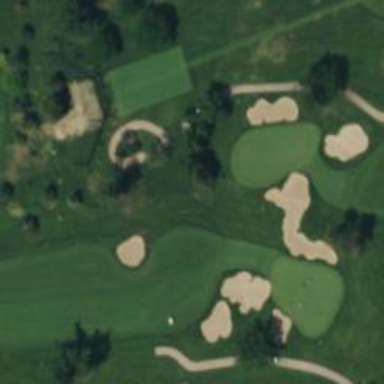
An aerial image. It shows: Well-maintained golf cart path marked as grade1 track.